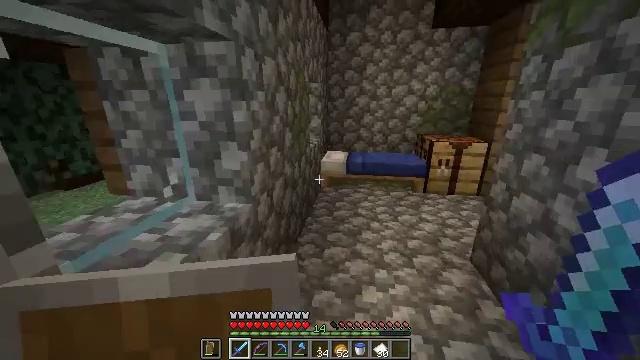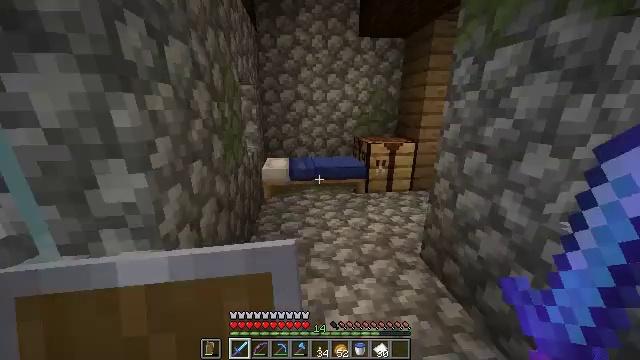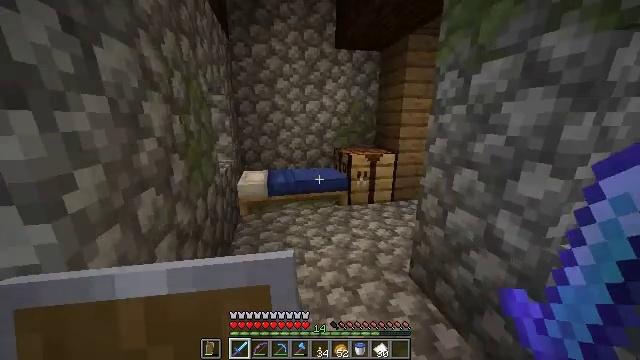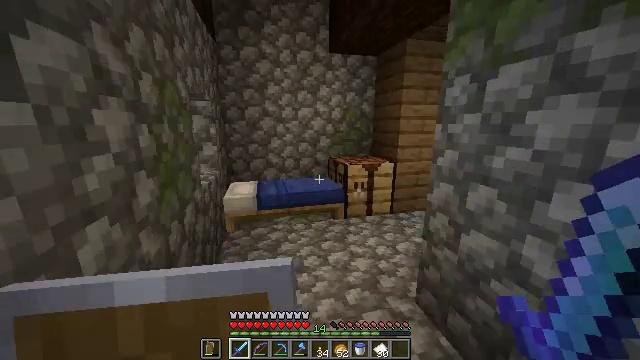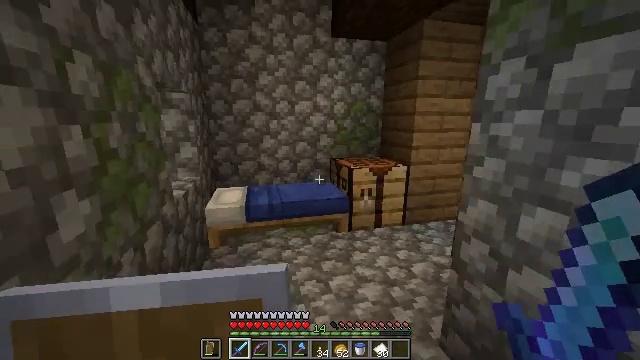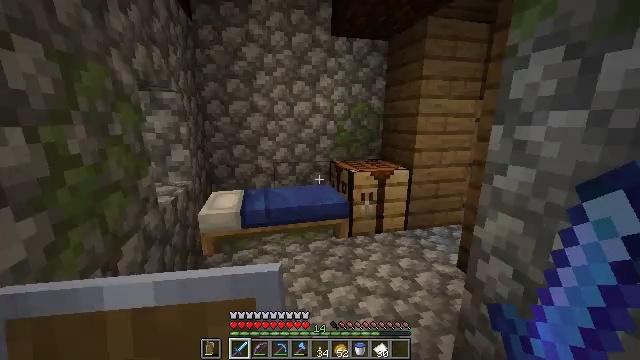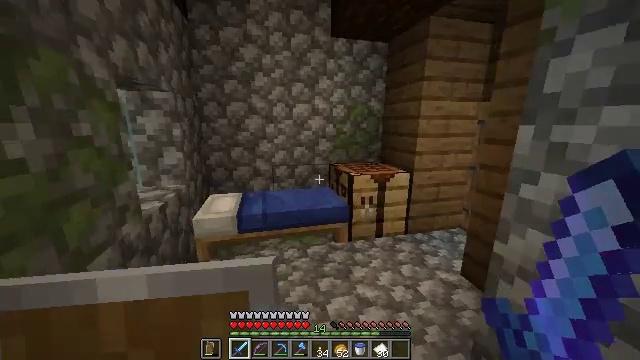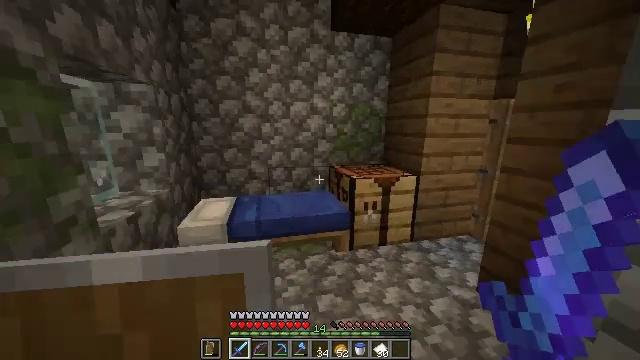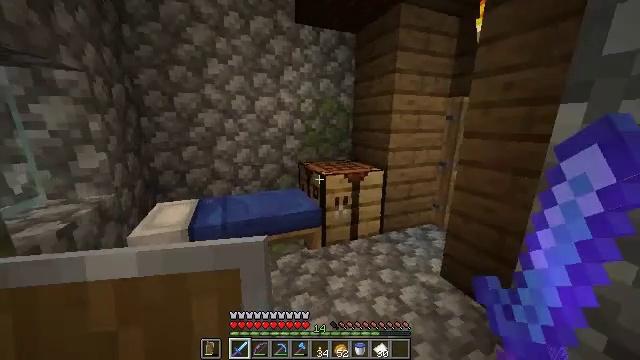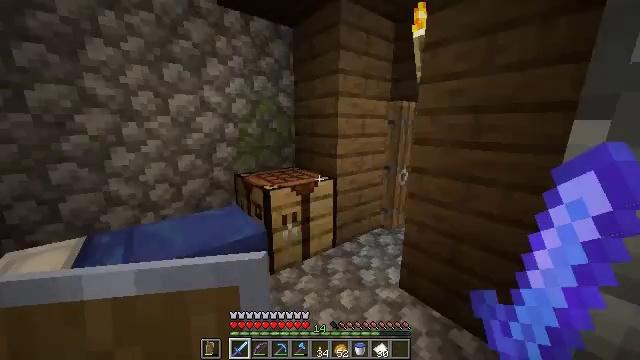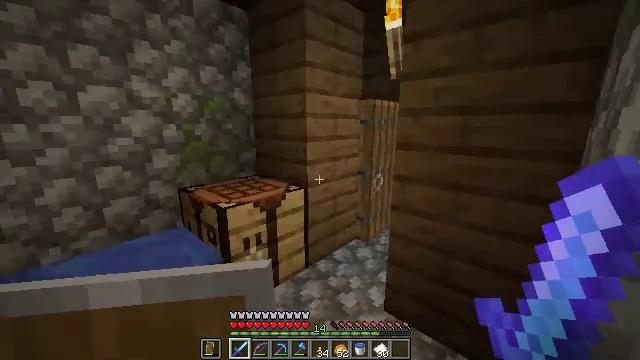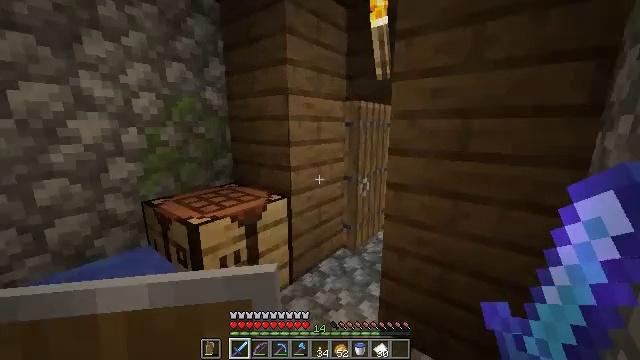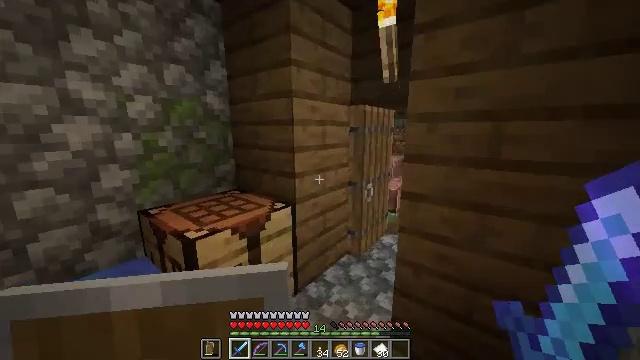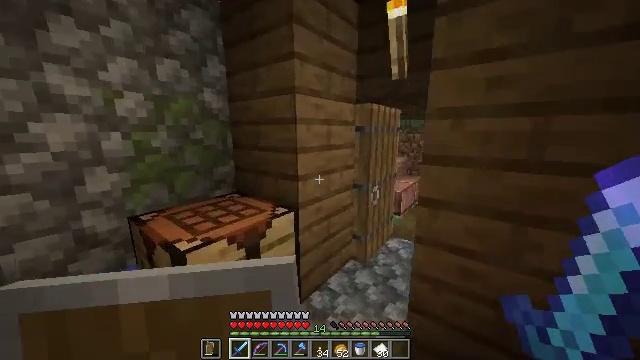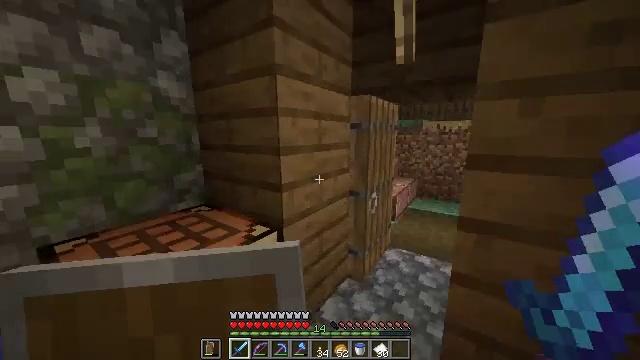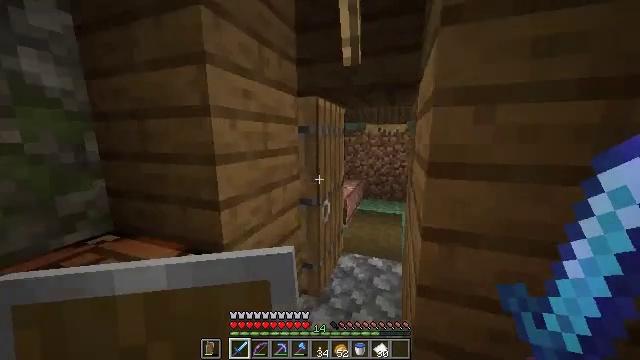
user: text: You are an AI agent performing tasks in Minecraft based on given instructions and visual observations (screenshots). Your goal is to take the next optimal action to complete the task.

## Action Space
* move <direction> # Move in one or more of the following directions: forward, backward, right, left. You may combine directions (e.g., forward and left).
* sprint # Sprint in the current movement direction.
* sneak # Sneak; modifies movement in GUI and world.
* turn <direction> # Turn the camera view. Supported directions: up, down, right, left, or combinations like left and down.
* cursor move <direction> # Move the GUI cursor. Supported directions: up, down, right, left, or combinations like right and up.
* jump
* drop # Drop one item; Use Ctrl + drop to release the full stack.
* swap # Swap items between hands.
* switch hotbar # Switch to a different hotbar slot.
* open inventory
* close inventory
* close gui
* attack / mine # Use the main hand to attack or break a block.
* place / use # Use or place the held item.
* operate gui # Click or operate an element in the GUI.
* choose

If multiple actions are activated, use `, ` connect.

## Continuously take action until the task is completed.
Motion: motion action
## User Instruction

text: Craft a cauldron.
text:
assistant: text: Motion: move forward, turn right
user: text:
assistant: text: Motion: move forward, turn right and up
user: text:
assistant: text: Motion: move forward, turn right and up
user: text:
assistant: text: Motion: move forward
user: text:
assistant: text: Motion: move forward
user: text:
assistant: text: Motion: move forward
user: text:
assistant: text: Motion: move forward
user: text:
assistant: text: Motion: move forward, turn right
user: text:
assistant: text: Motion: move forward, turn right
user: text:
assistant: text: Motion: move forward, turn right
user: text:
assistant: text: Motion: move forward, turn right
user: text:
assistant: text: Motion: move forward
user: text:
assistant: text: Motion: move forward
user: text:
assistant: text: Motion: move forward, turn right
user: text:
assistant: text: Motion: move forward and move left, turn right
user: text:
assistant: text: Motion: move forward and move left, turn right
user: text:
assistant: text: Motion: move forward
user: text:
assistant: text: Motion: move forward
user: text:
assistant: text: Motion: move forward
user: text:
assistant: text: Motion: move forward
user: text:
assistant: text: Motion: move forward
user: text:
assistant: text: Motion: move forward and move right
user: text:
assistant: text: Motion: move forward and move right
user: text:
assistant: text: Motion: move forward and move right, turn left and up
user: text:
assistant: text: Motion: move forward and move right, turn left and up
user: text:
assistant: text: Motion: move forward and move right, turn left and up
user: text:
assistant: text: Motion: move right, turn left and up
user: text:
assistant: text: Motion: move back and move right, turn left and up
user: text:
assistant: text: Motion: move back and move right, turn left and up
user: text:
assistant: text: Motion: move back and move right, turn left, use / place